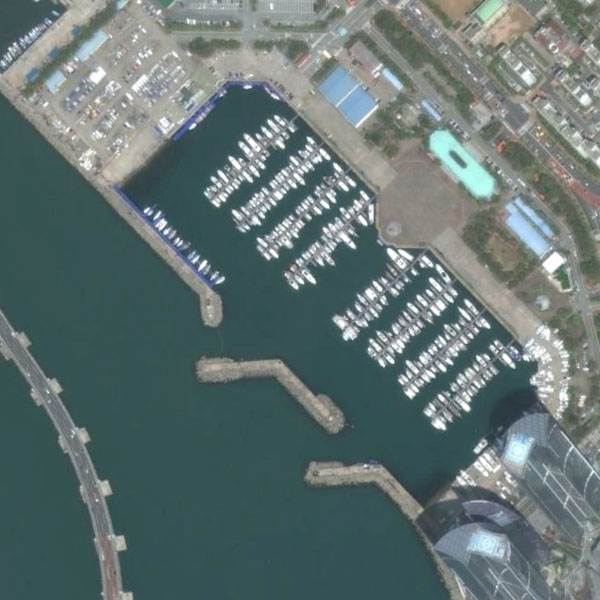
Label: Port